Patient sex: F
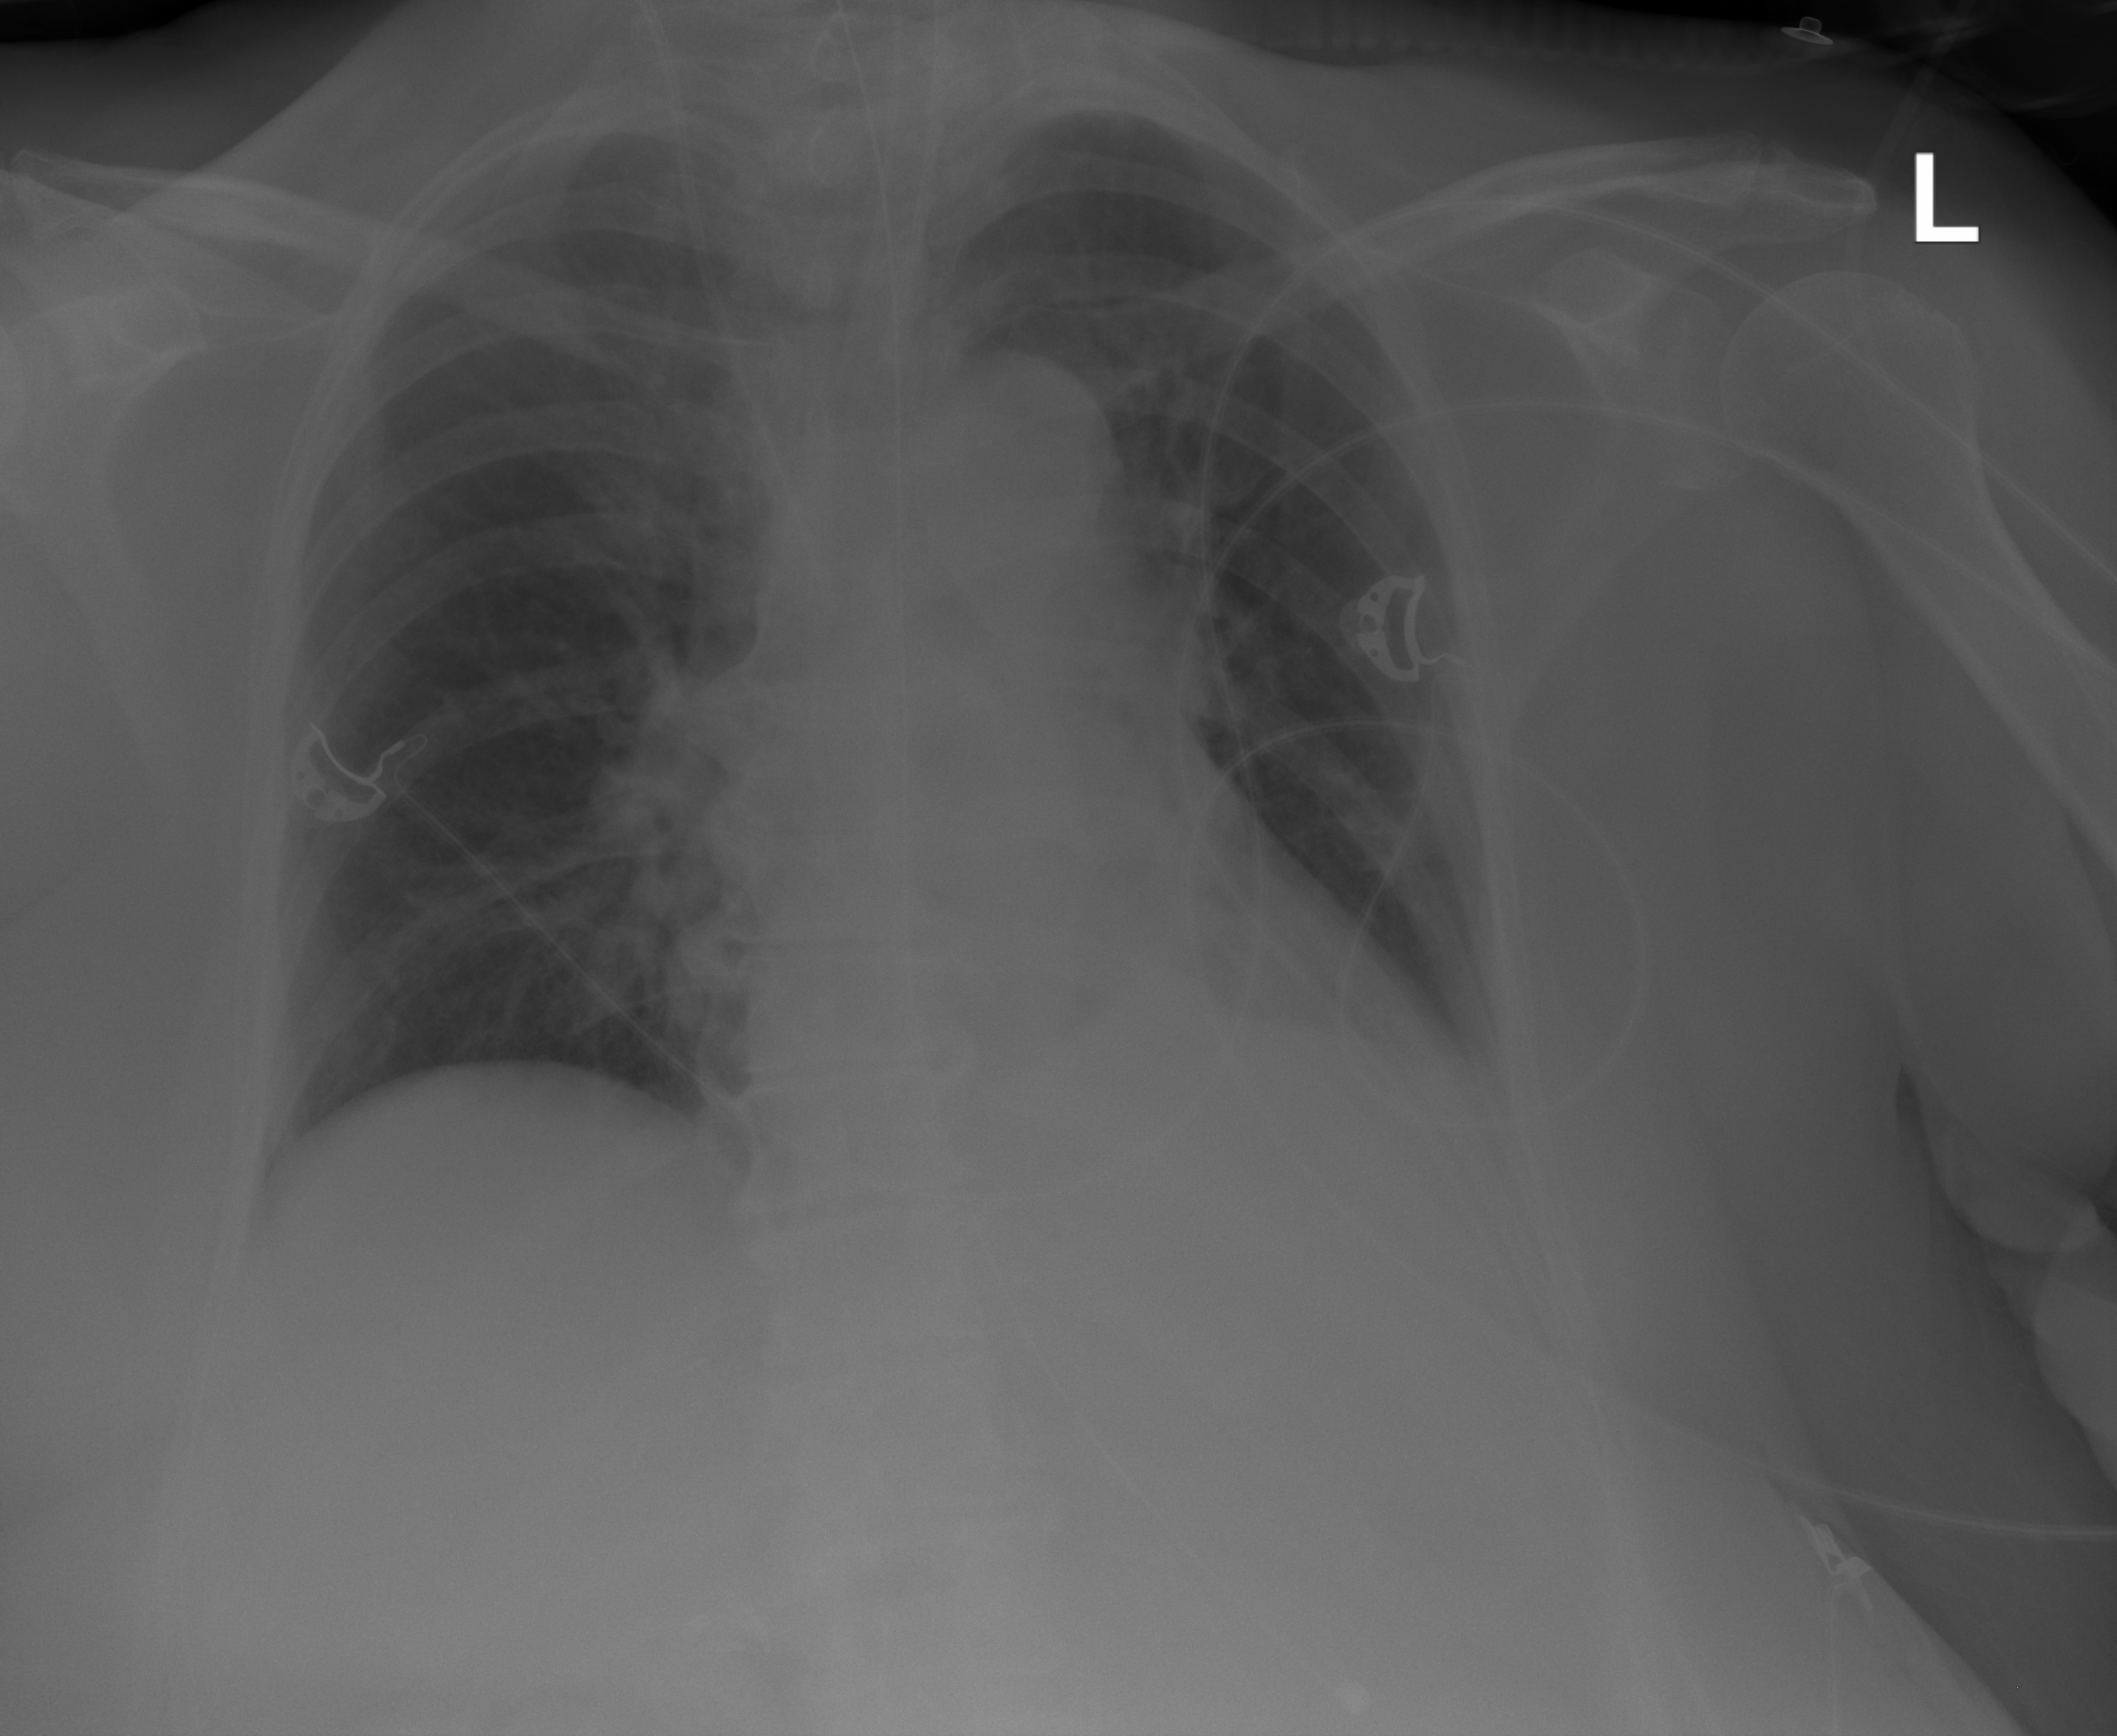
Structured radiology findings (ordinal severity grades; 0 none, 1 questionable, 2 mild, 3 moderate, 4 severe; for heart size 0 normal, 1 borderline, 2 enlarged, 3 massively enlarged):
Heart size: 0
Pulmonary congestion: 0
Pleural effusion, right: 0
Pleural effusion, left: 2
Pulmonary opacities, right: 0
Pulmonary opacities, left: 0
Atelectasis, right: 2
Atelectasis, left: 0